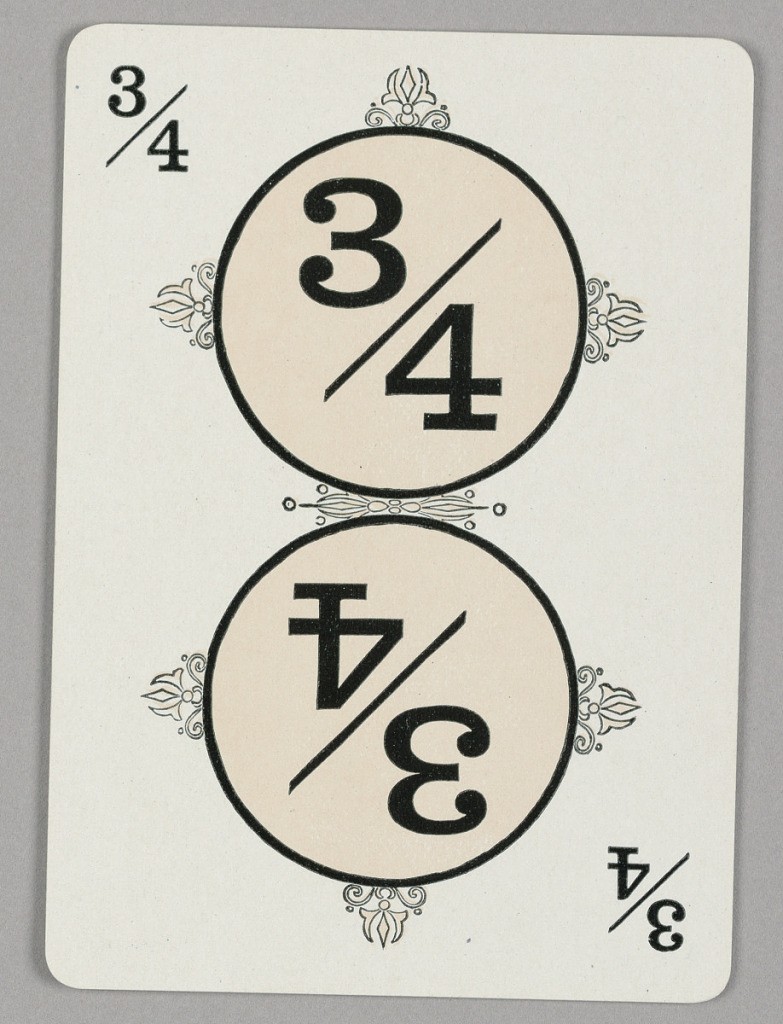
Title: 3/4 Fraction, Educational Game
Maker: The Cincinnati Game Company, Cincinnati, Ohio, USA
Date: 1902–05
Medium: Lithograph on paper
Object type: Playing card
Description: Rectangular format playing card with rounded edges, for use in an educational game on fractions. A symmetrical design, the fraction 3/4 in a pale pink circle at upper center surrounded by decorative motifs at top, bottom, left, and right; the number 3/4 printed in black at upper left. The lower portion of the card is a translated repeat of the design.